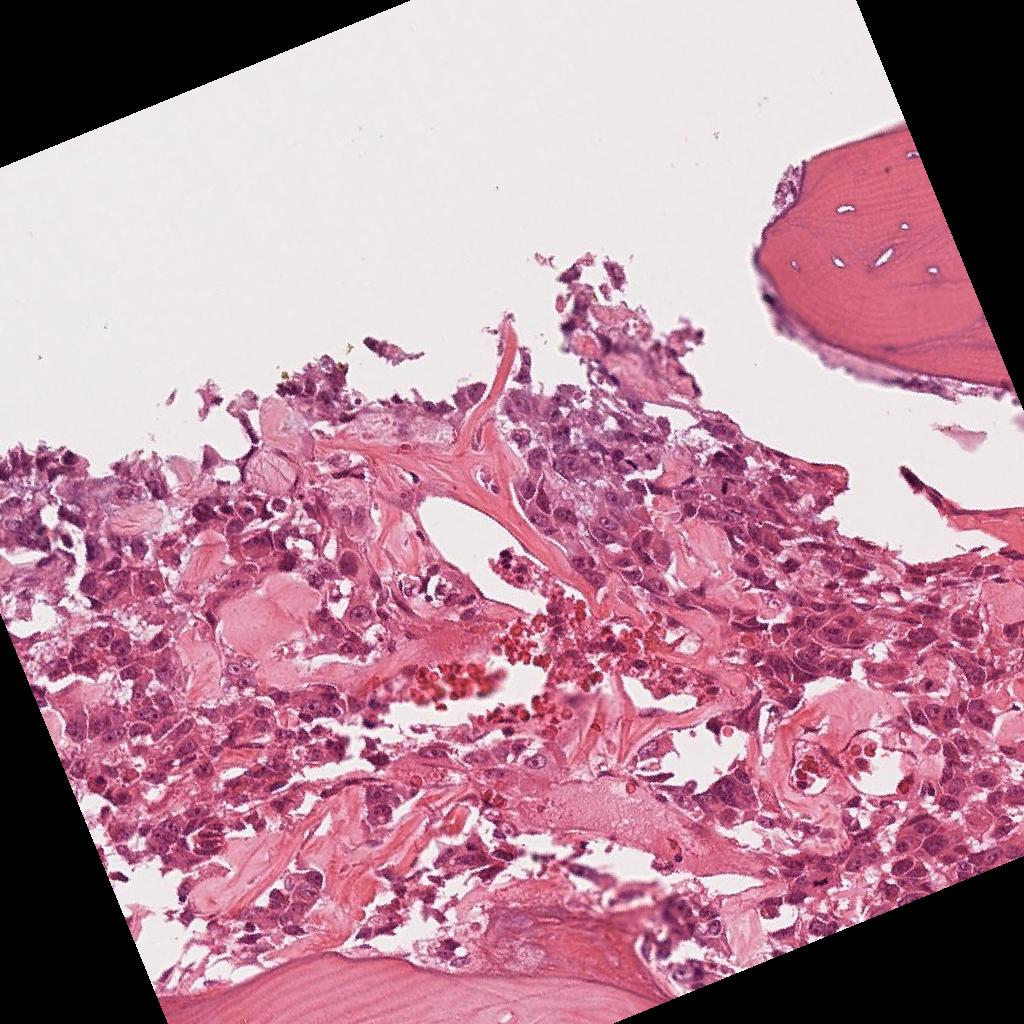
Label: Viable